Question: I have a map consisting of hexagonal fields. On this map every field(let's call it Hex) belongs to some player and is defined by coordinates.
'List<List<Hex>>'
Let me illustrate:

The input -> all hexes of green player -> 'List<Hex> playersHexes' is:
> {0.0; 0.1; 0.2; 1.0; 1.3; 2.1; 2.3}
The output should be -> "islands" of green player:
> {0.0; 0.1; 0.2; 1.0} , {1.3; 2.3} , {2.1}
How can I achieve this recursively? I am able to find neighbours for some Hex without problems, but that's only for one iteration for a certain hex.
'''
//playersHexes are all the hexes that a player owns
//map is the current map used - contains information about certain hexes
//map is not a HashMap! It's my custom object..
private void findIslands(List<Hex> playersHexes, Map map)
{
List<Hex> island = new ArrayList<Hex>();
int curPos = 0;
for(Hex hex : playersHexes){
island.add(hex);
//remove the hex if it's allready gone through it?
playersHexes.remove(curPos);
List<Hex> neighbours = map.getNeighboursOf(hex);
for(Hex neighbour : neighbours)
{
}
//hexList is the output place - the target is to fill hexList with
//islands(List<Hex>) of hexes..
this.hexList.add(curPos, island);
curPos++;
}
}
'''
Any help appreciated - pseudo code with the working recursive function is sufficient.
Thanks!
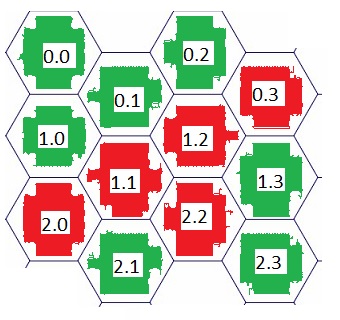
Answer: Here is my idea:
'''
private void findIslands(List<Hex> playersHexes, Hex currentHex, Map map, List<Hex> island)
{
List<Hex> neighbours = map.getNeighboursOf(currentHex);
// for each neighbour we check if it belongs to player and if it is not already part of this island
for(Hex neighbour : neighbours) {
if (!island.contains(neighbour) && playersHexes.contains(neighbour)) {
island.add(neighbour);
// now find all connecting neighbours of the current neighbour
findIslands(playersHexes, neighbour, map, island);
}
}
// now we have in island all connecting Hexes of current hex
}
'''
So this will find all connecting Hexes starting from one specific hex. All you need to do is create a while like this:
'''
while (Player has hexes that are not islands yet) {
// call findIsland() on one of those hexes and add the resulting list to your List<List<Hex>>
}
'''
The actual implementation of that while you will figure out I'm sure ;)